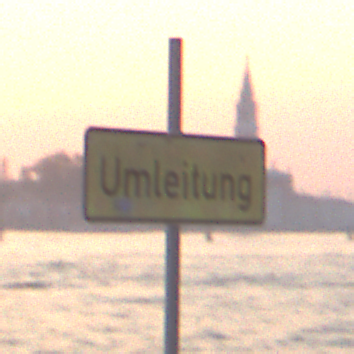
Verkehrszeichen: Umleitungsankuendigung
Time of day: SunriseSunset
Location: Outdoor (Urban)
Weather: Clear
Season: NotSpecified
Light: Natural